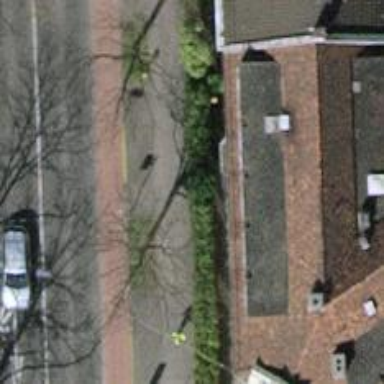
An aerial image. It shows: Bicycle rental facility.